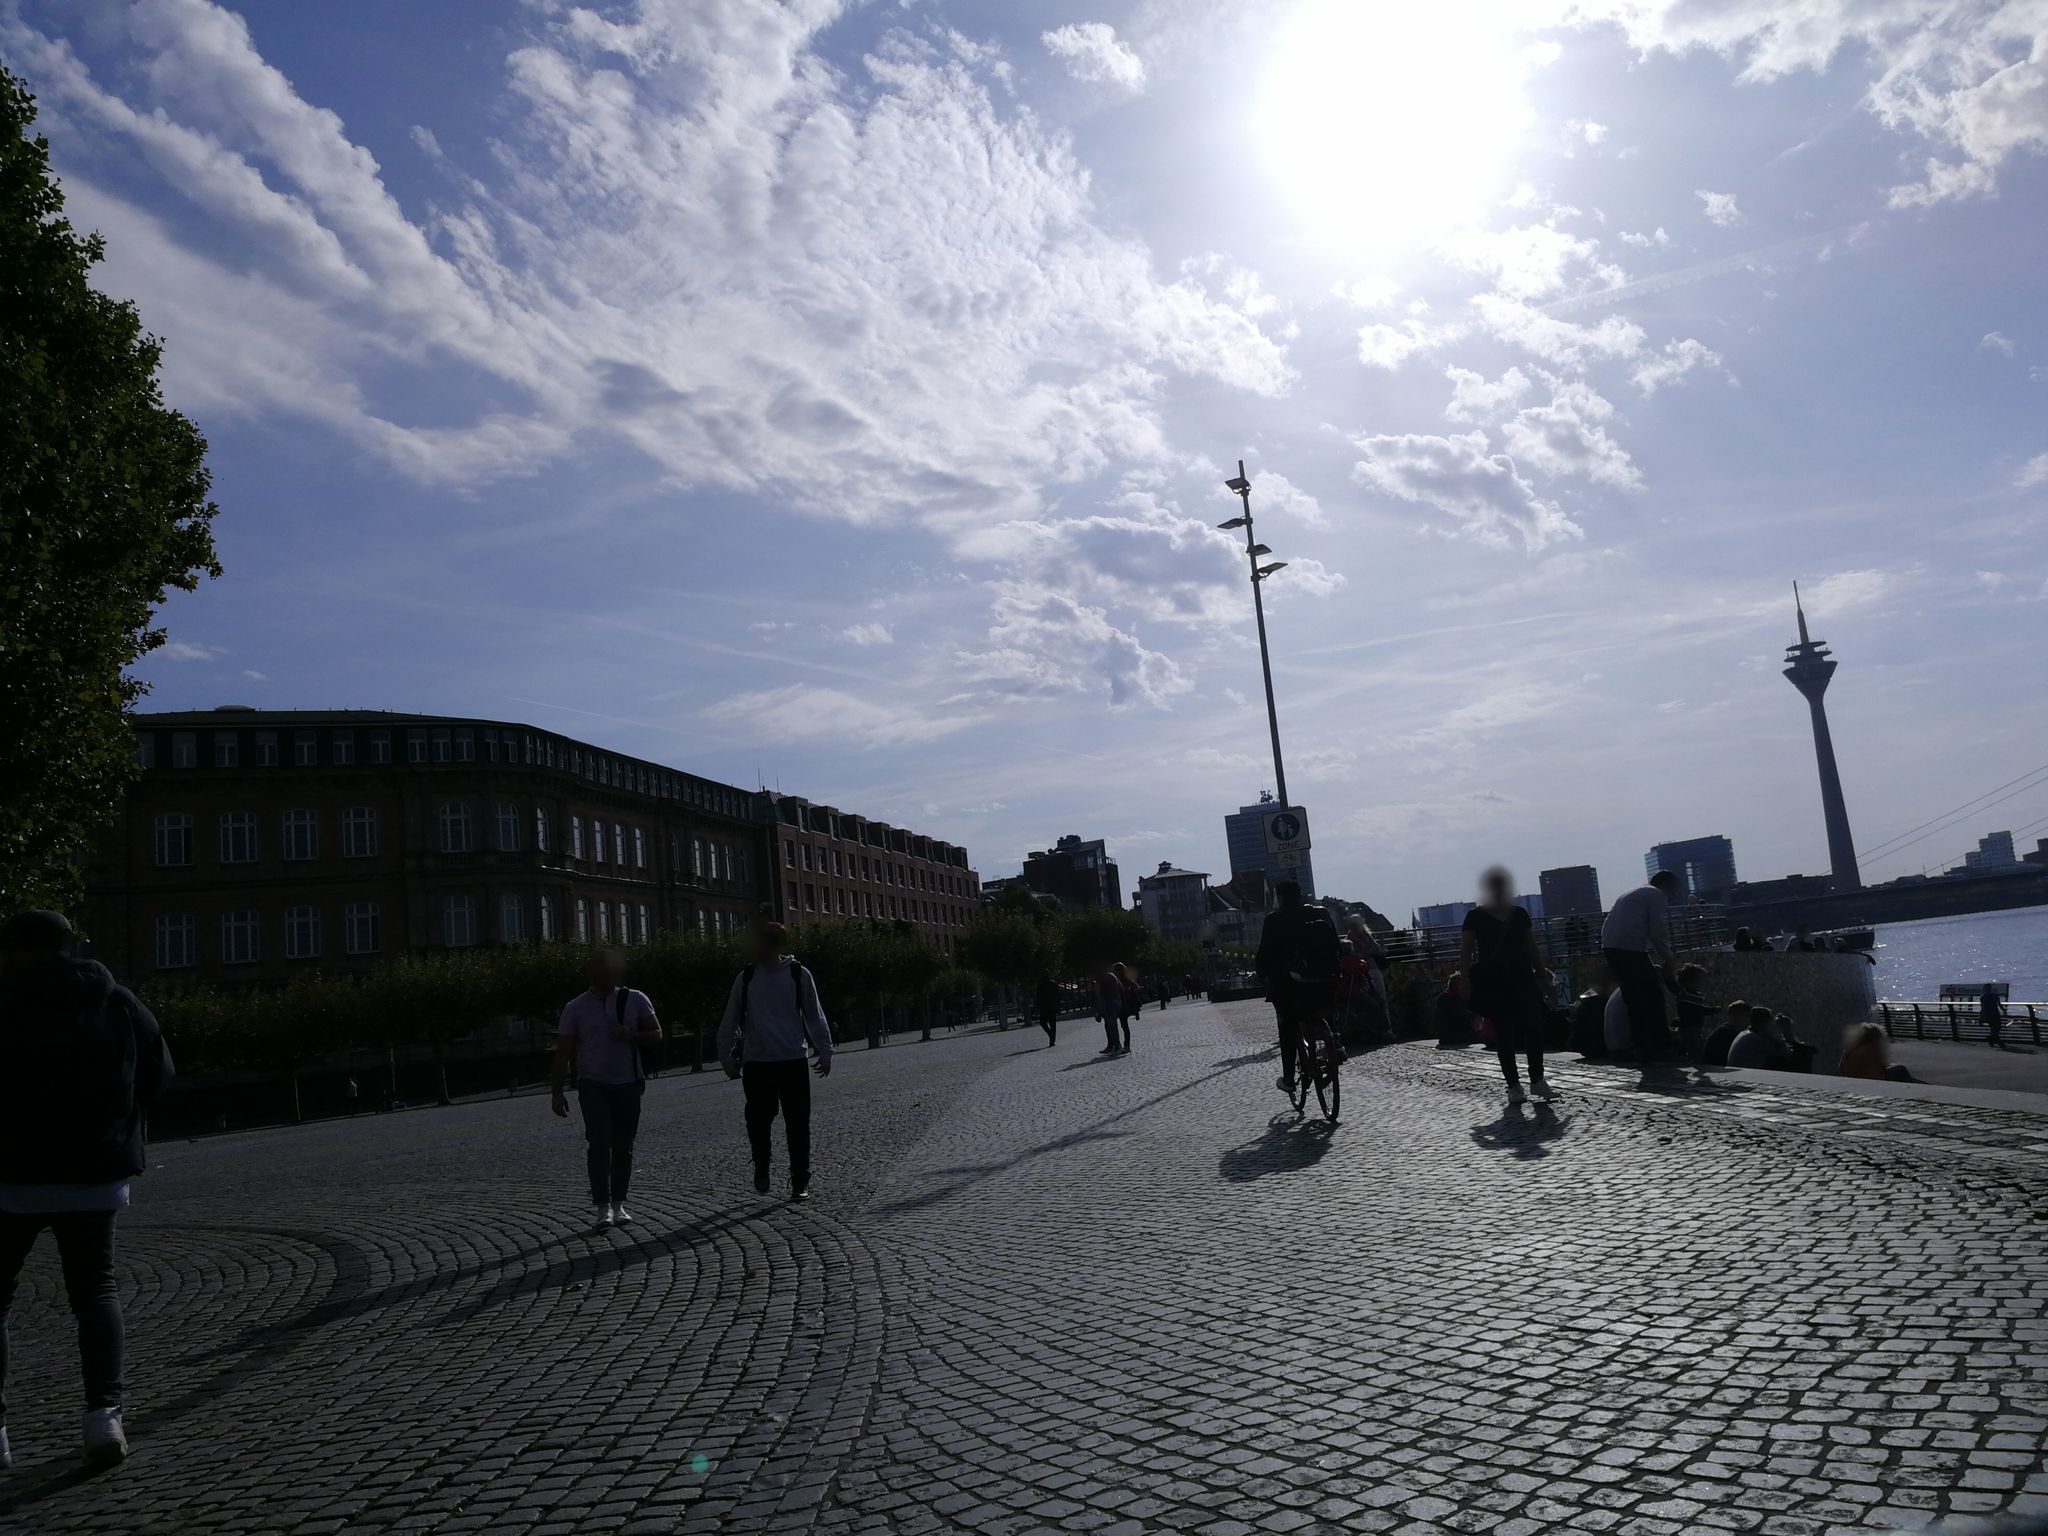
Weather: clear
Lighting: day
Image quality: good
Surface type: walking surface
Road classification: path, pedestrian
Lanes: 4, 2
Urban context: urban centre
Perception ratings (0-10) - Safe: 6.16, Lively: 4.6, Beautiful: 5.57, Boring: 3.44, Depressing: 6.38, Wealthy: 4.59